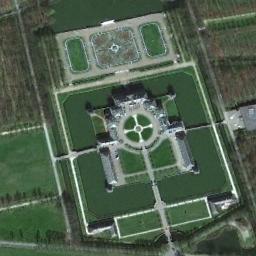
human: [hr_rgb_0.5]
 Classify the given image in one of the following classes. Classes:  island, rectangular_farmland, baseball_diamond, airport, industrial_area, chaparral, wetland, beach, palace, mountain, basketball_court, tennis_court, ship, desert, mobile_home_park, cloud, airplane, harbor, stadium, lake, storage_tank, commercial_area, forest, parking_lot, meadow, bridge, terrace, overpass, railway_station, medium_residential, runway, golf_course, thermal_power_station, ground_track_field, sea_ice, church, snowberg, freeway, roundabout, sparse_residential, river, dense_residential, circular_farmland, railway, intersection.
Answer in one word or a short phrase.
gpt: palace